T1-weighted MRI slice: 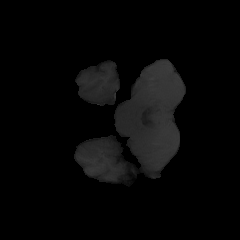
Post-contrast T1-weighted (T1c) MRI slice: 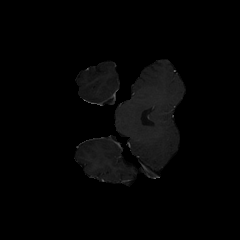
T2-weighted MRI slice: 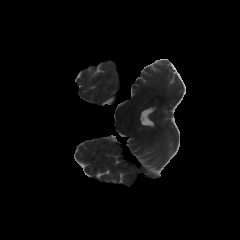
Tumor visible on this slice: no